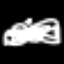
Label: fork